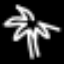
Label: palm tree